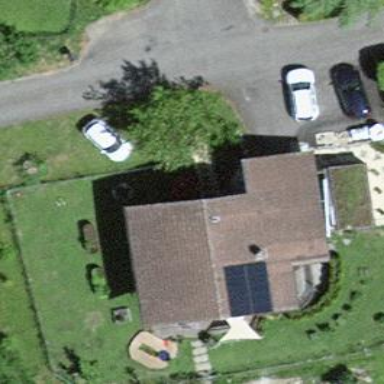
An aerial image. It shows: Simple and straightforward house.